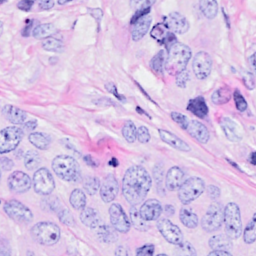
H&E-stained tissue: Breast